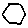
Label: hexagon